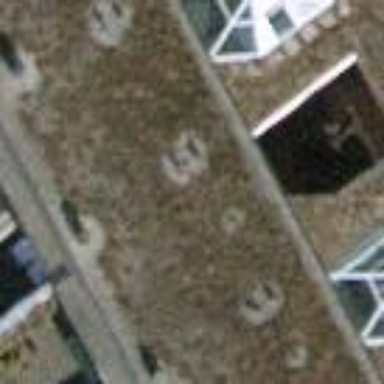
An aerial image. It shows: Terrace building.